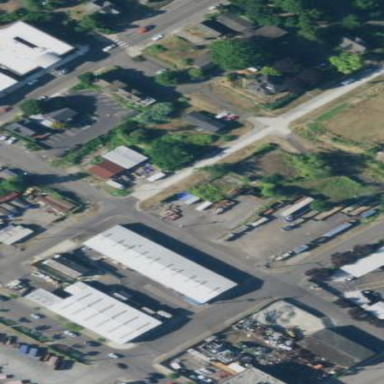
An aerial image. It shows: Industrial area featuring recycling center.